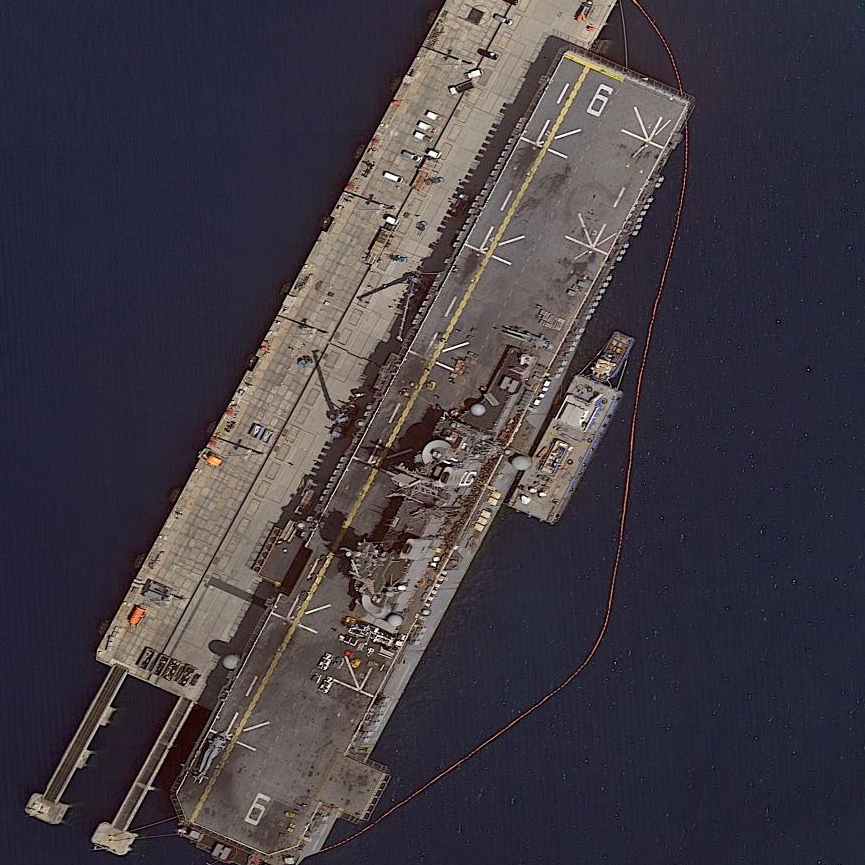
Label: assault